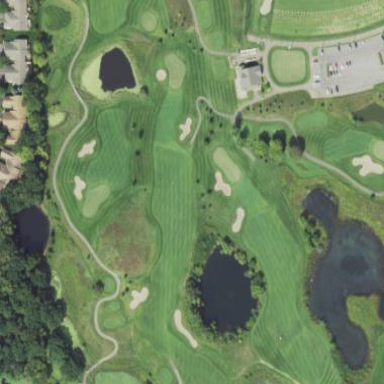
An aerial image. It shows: Rough grassy area used for golf.